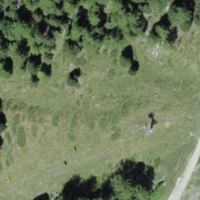
EUNIS habitat code: 43
Species observed at this site:
Nucifraga caryocatactes